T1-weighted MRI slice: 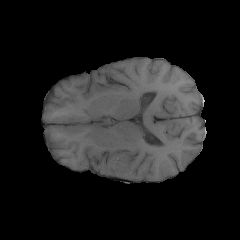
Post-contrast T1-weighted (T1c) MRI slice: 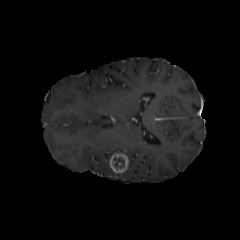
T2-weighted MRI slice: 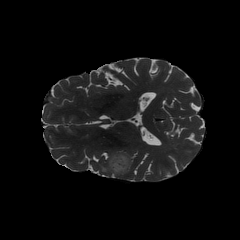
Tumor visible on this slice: yes